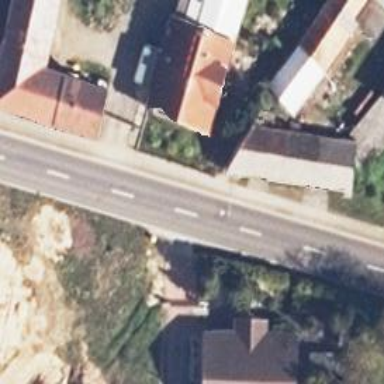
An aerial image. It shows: Secondary road with asphalt surface.